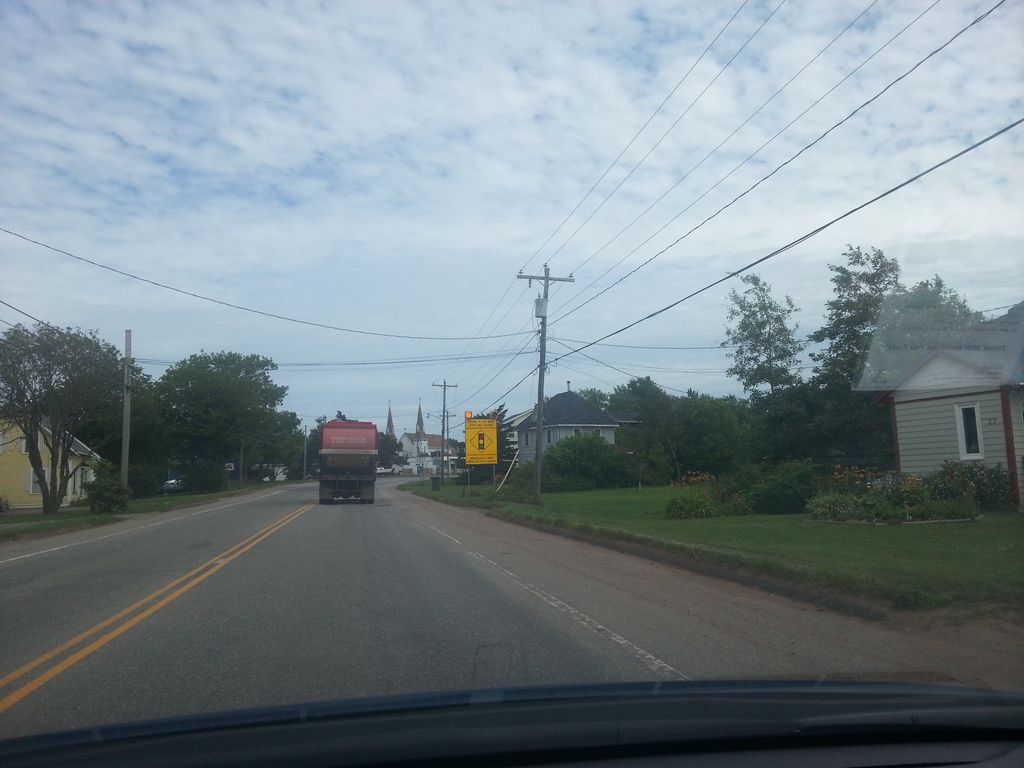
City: charlottetown